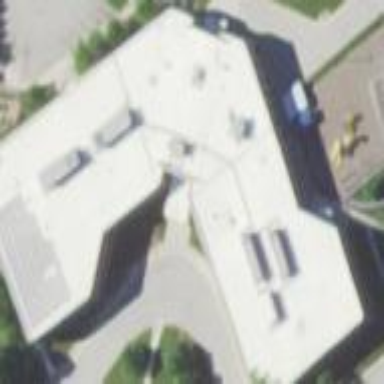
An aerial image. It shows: College building.